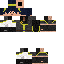
A male human skin with medium skin, wearing brown long hair dressed in a blue hoodie and black pants, featuring a closed mouth.